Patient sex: F
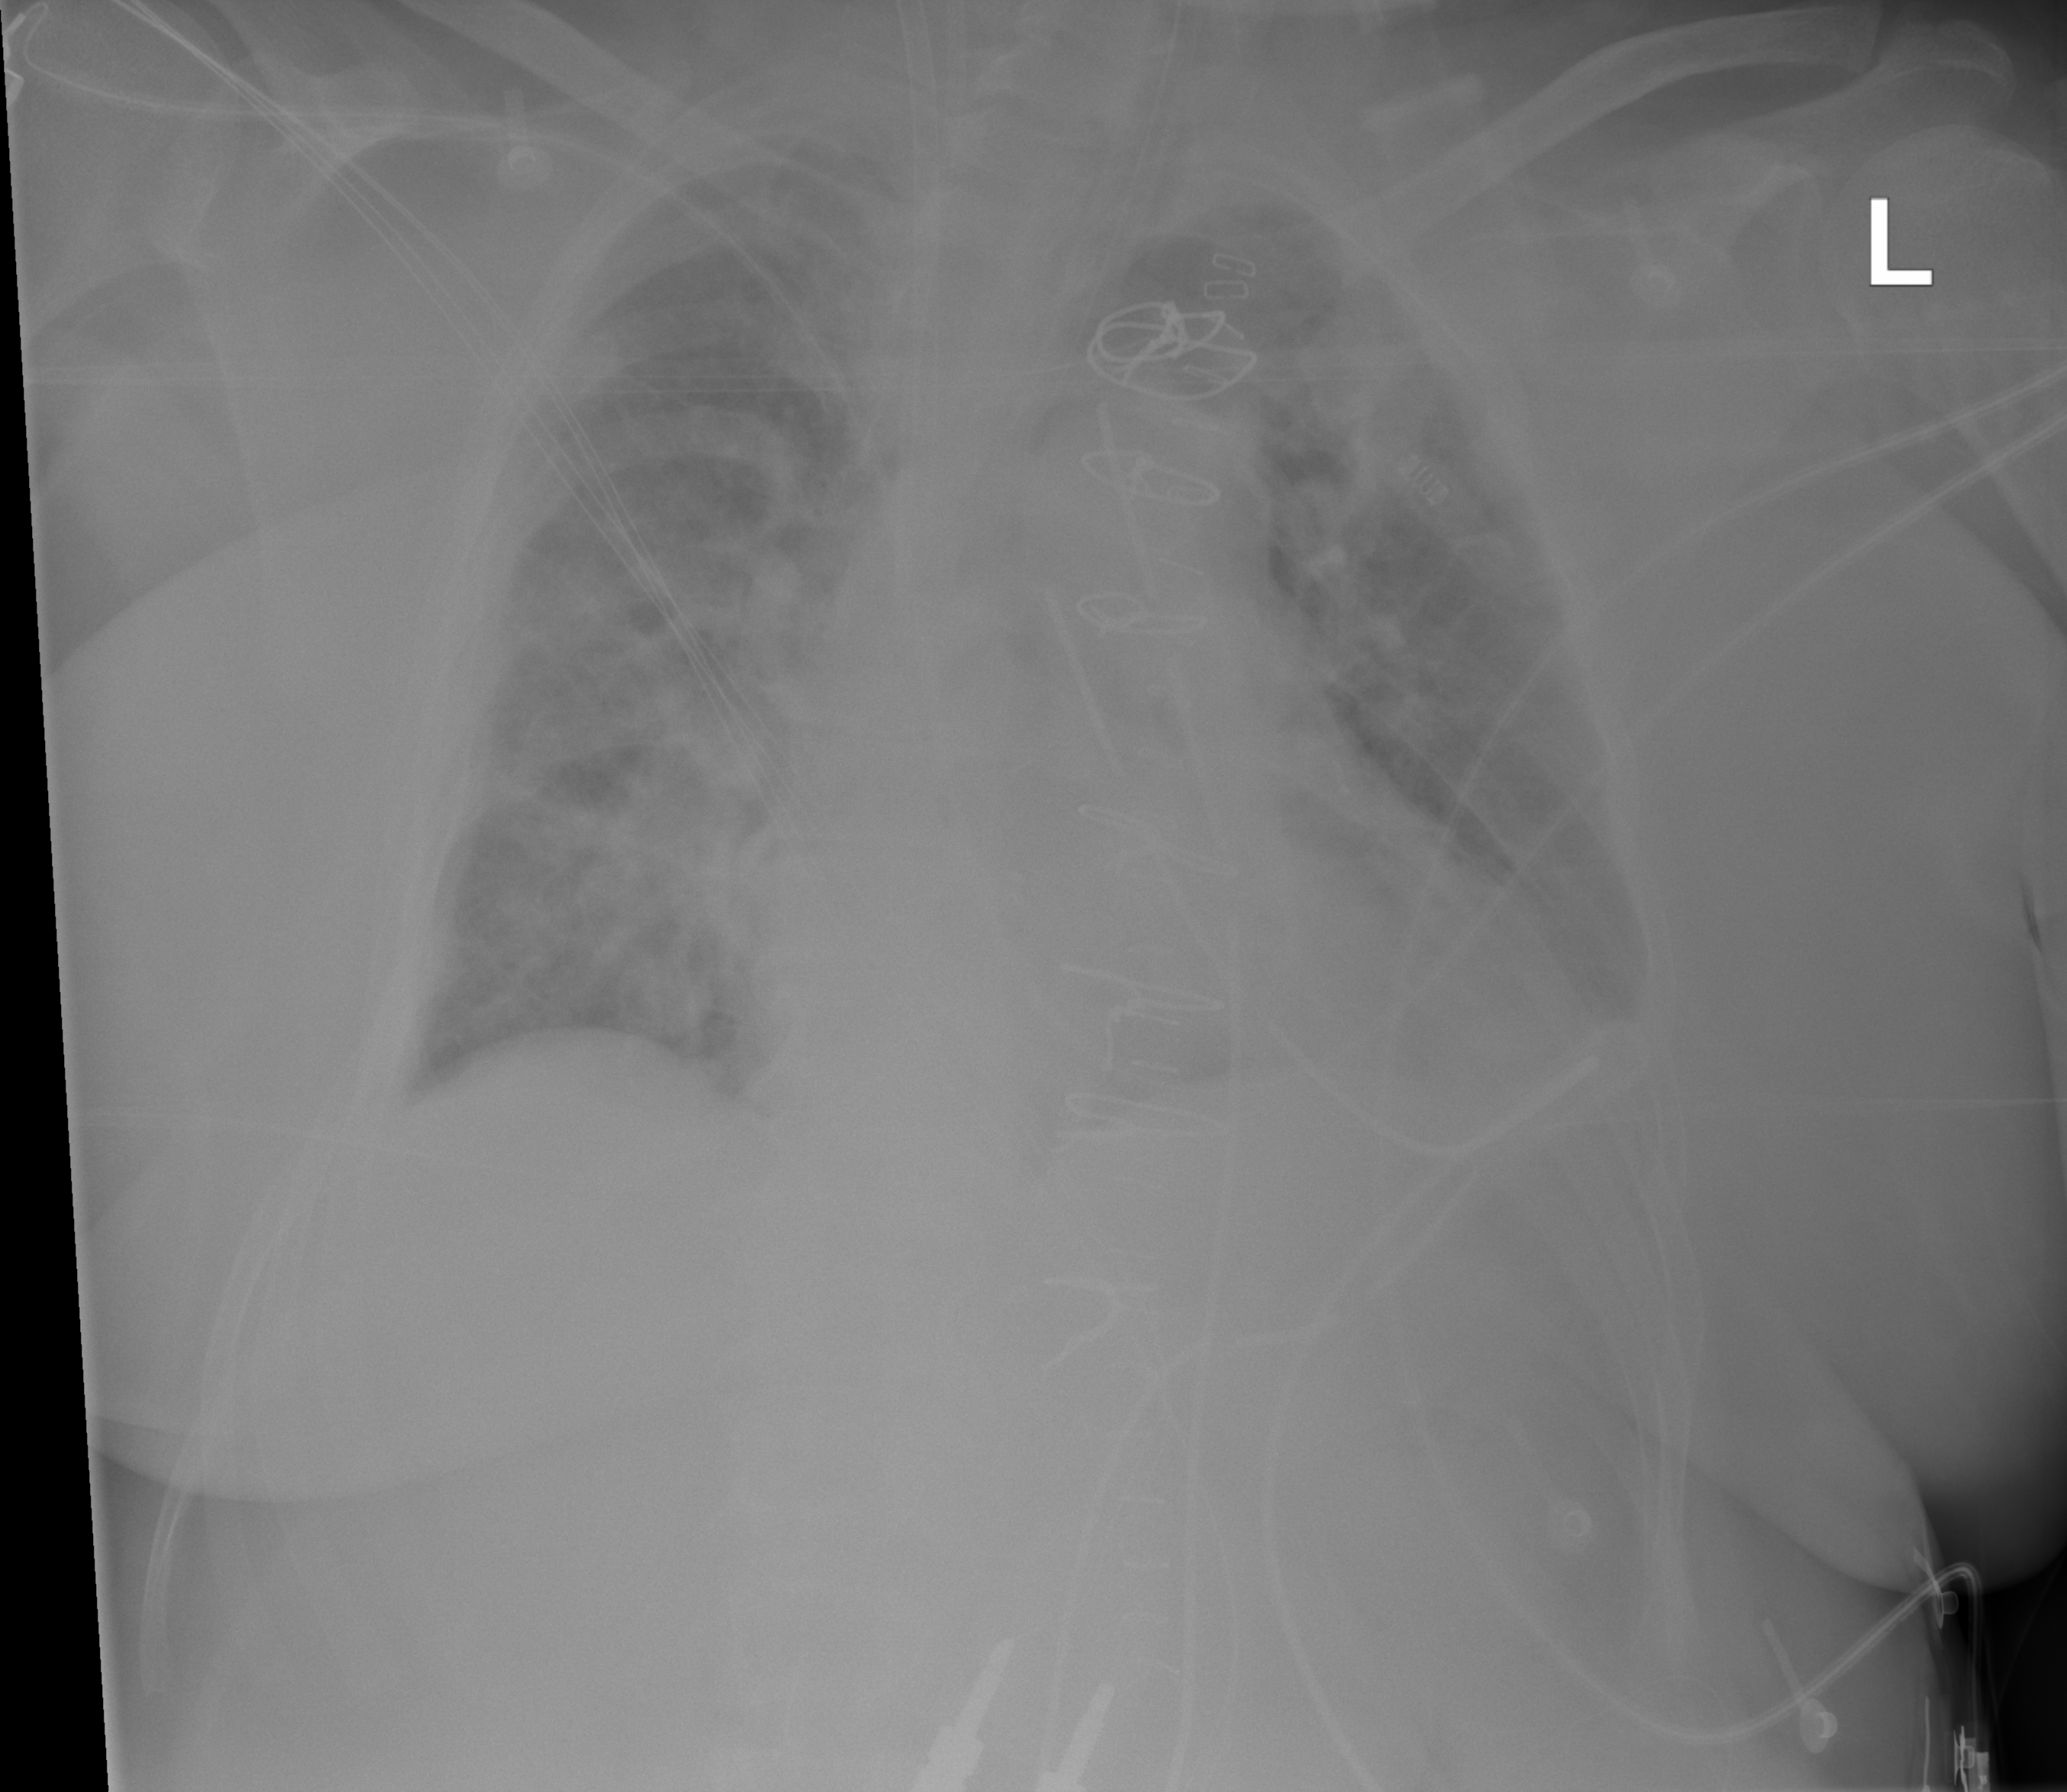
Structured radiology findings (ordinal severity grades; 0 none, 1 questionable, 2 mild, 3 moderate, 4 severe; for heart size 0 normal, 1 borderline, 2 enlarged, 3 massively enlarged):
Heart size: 2
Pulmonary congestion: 3
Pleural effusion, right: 1
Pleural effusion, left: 2
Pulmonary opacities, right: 2
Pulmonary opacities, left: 2
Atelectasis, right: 2
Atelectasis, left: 2